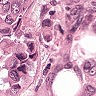
Metastatic tissue present: yes